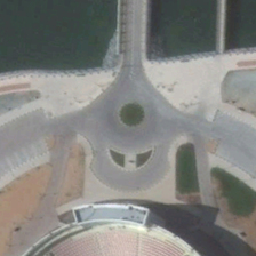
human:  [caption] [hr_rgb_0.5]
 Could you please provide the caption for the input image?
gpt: The square is by the river with a bridge.

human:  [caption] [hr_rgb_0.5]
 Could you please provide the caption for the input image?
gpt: There were some green belts.

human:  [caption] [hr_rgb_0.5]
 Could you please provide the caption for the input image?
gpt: The square is near the river.

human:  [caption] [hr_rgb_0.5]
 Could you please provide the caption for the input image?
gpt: the building is in the square meters of white .

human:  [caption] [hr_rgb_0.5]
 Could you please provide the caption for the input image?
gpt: Several green belts are square.